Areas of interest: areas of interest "Home Furnishing and Building Materials Market"
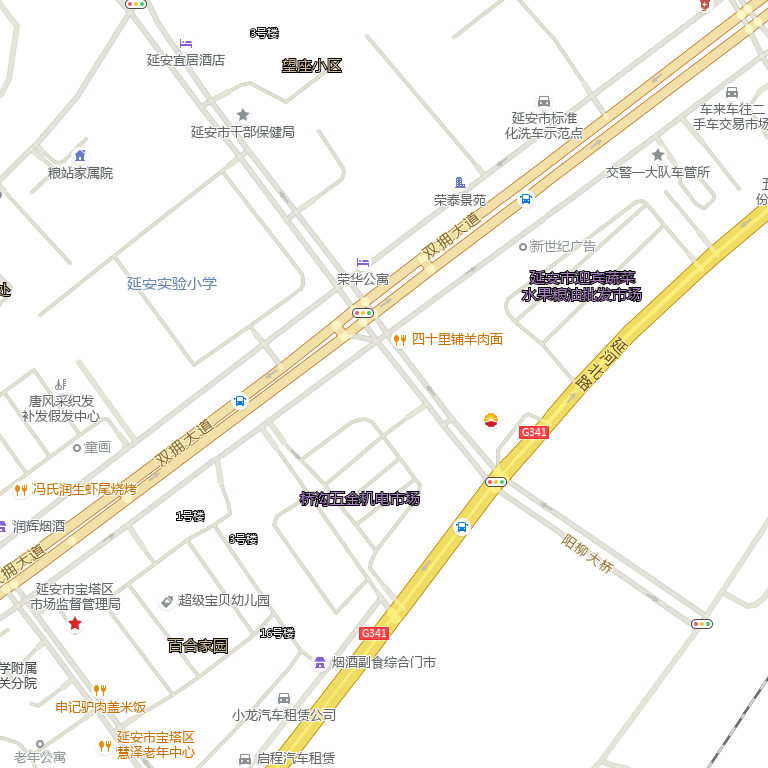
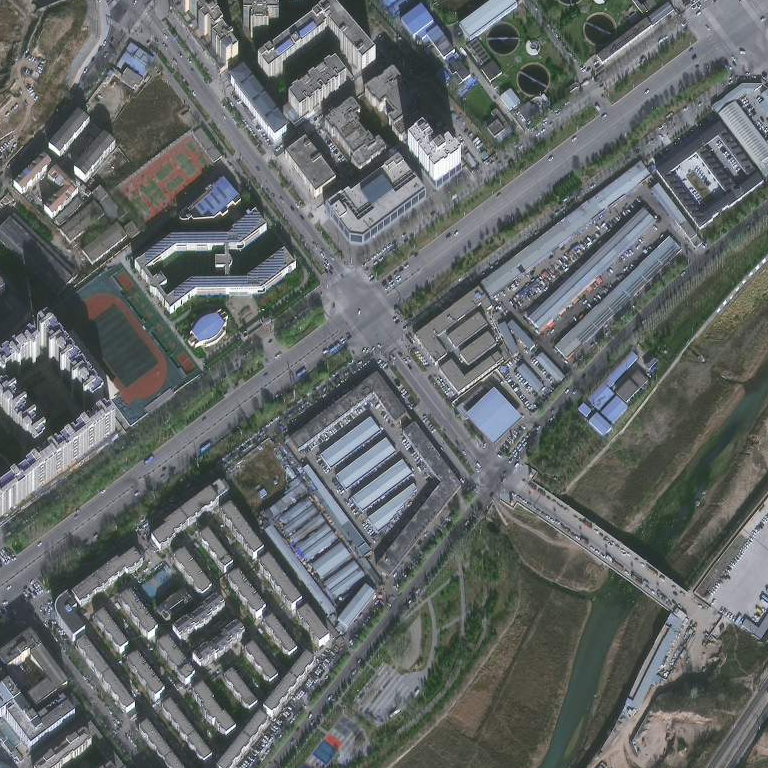